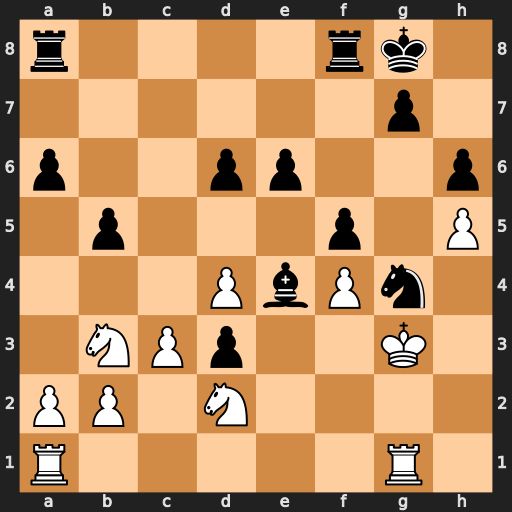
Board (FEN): r4rk1/6p1/p2pp2p/1p3p1P/3PbPn1/1NPp2K1/PP1N4/R5R1
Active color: w
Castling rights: -
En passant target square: -
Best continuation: Nxe4 fxe4 Kxg4